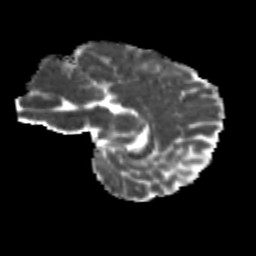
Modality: MD
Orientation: sagittal
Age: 11
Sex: female
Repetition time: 9.5 s
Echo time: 0.089 s